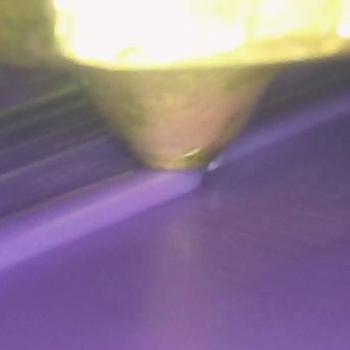
Flow rate: 265%